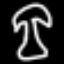
Label: mushroom